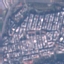
Land use / land cover: Residential